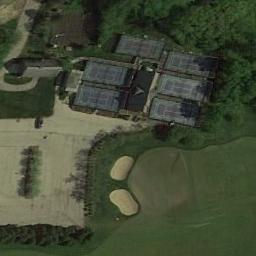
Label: tennis_court